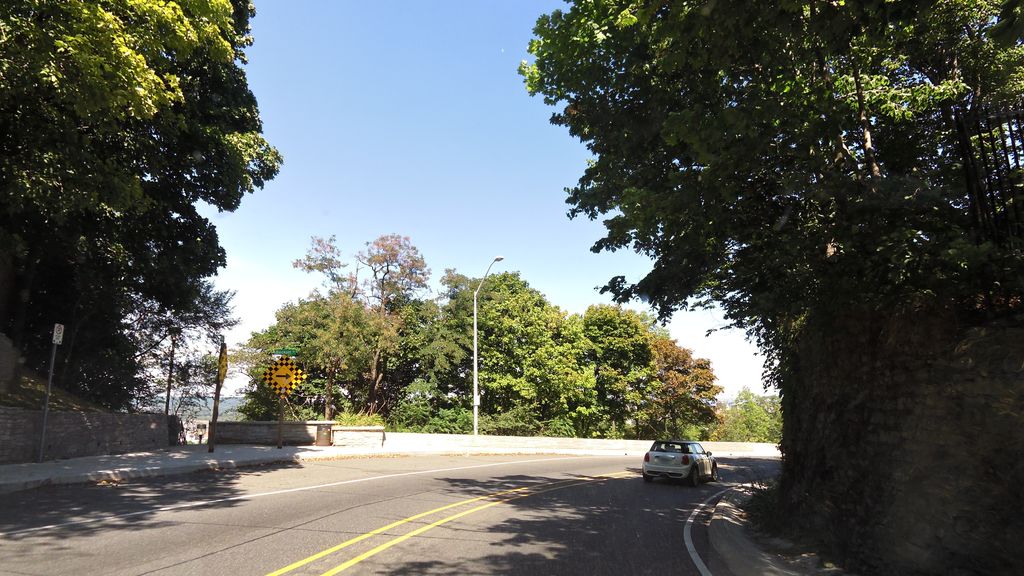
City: hamilton